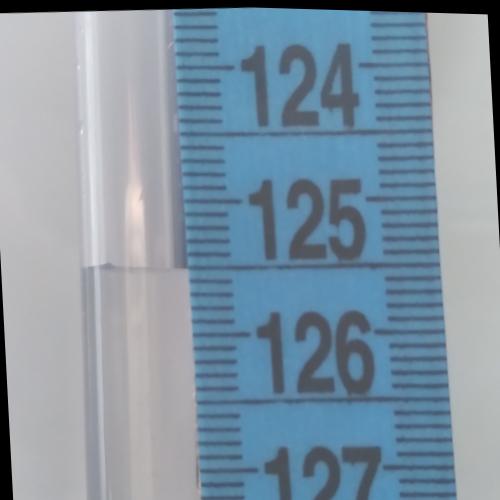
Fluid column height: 125.5 cm